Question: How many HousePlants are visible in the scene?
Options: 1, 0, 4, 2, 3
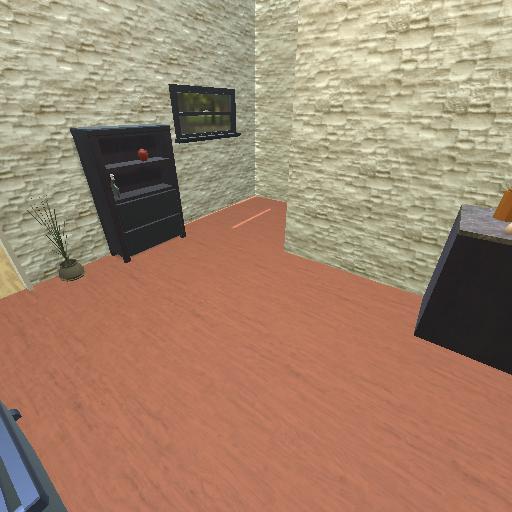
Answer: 1